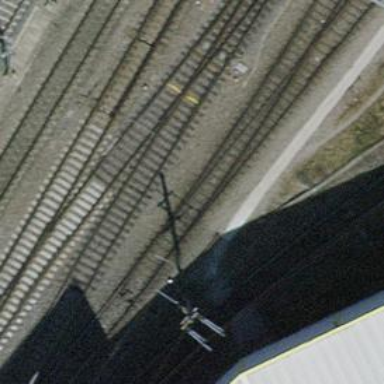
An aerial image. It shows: Railway switch.